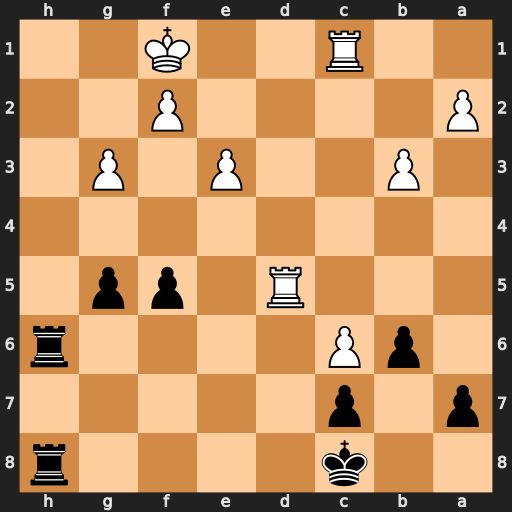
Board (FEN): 2k4r/p1p5/1pP4r/3R1pp1/8/1P2P1P1/P4P2/2R2K2
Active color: b
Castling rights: -
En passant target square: -
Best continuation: Rh1+ Ke2 Rxc1